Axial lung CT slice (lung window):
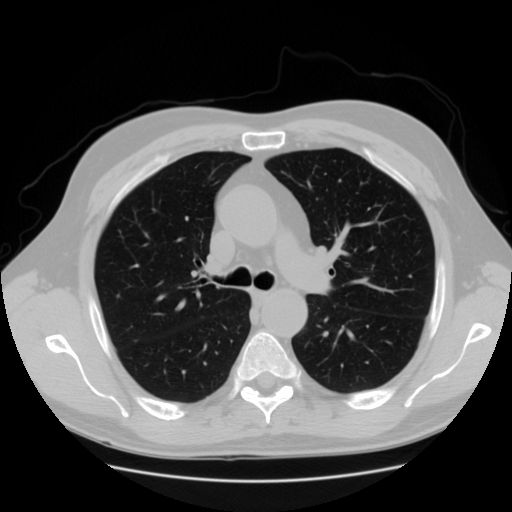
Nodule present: no